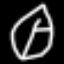
Label: leaf